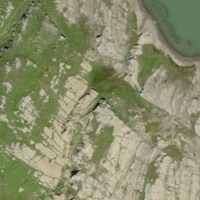
EUNIS habitat code: 31
Species observed at this site:
Viola calcarata
Silene acaulis
Dryas octopetala
Saxifraga paniculata